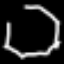
Label: octagon